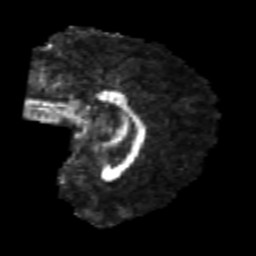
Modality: FA
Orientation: sagittal
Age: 24
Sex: male
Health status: healthy
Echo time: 0.074 s